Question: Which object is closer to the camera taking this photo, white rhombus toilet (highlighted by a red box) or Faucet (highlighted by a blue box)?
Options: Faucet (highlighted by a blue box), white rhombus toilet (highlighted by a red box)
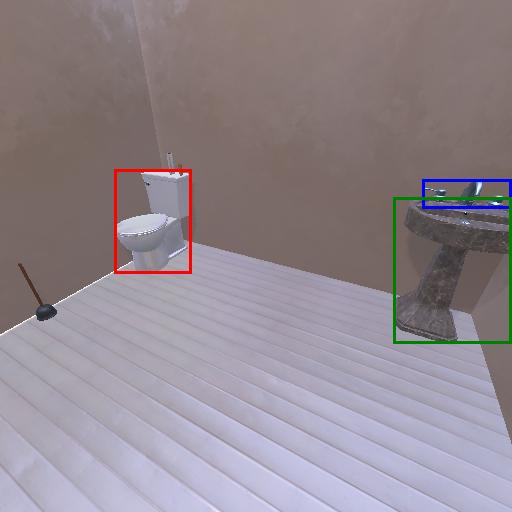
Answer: Faucet (highlighted by a blue box)